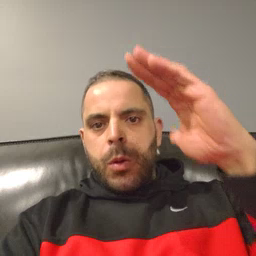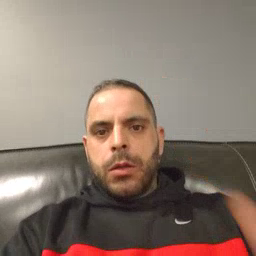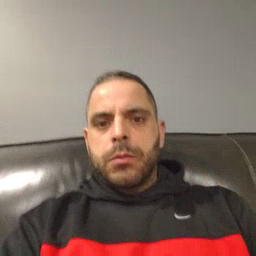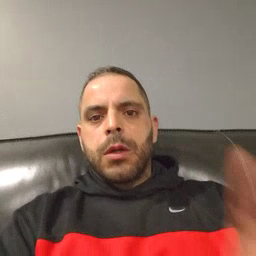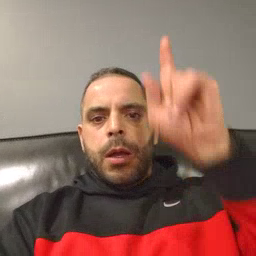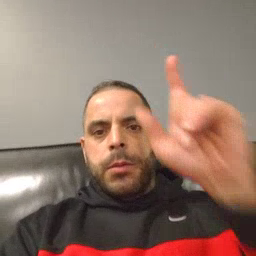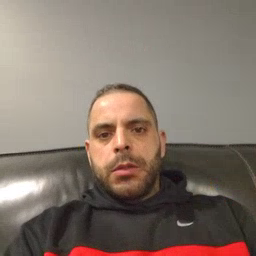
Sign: up